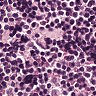
Metastatic tissue present: no